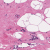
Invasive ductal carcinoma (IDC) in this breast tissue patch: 0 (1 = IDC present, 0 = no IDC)